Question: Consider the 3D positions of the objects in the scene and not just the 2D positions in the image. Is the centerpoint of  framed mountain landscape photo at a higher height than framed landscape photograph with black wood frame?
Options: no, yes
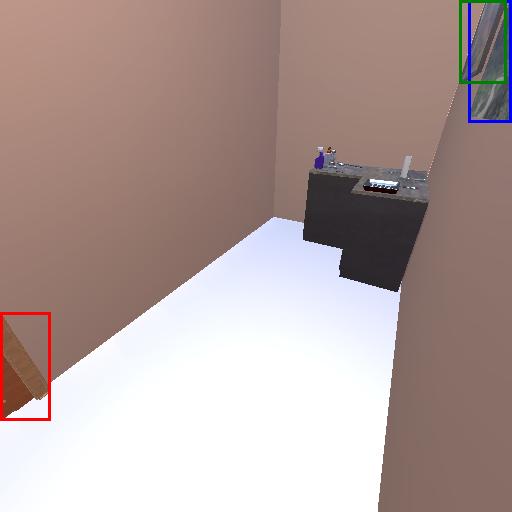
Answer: no